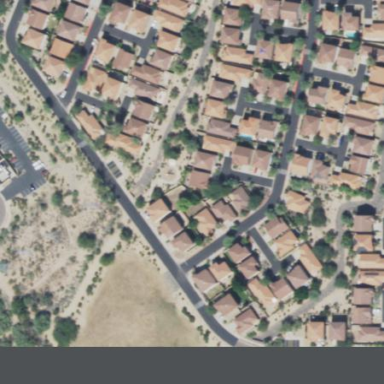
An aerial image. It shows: Neighbourhood characterized by single-family residential homes.